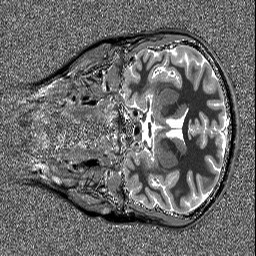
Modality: T1map
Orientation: coronal
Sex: female